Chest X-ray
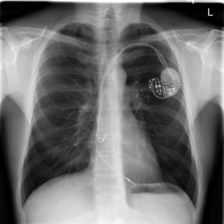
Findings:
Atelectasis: negative
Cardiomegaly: negative
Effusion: negative
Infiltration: negative
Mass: negative
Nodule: negative
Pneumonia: negative
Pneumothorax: negative
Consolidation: negative
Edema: negative
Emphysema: negative
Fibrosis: negative
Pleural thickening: negative
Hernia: negative